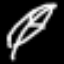
Label: leaf